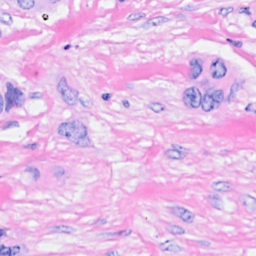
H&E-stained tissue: Breast